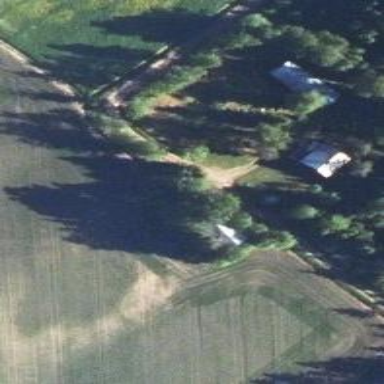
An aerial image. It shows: Farm.